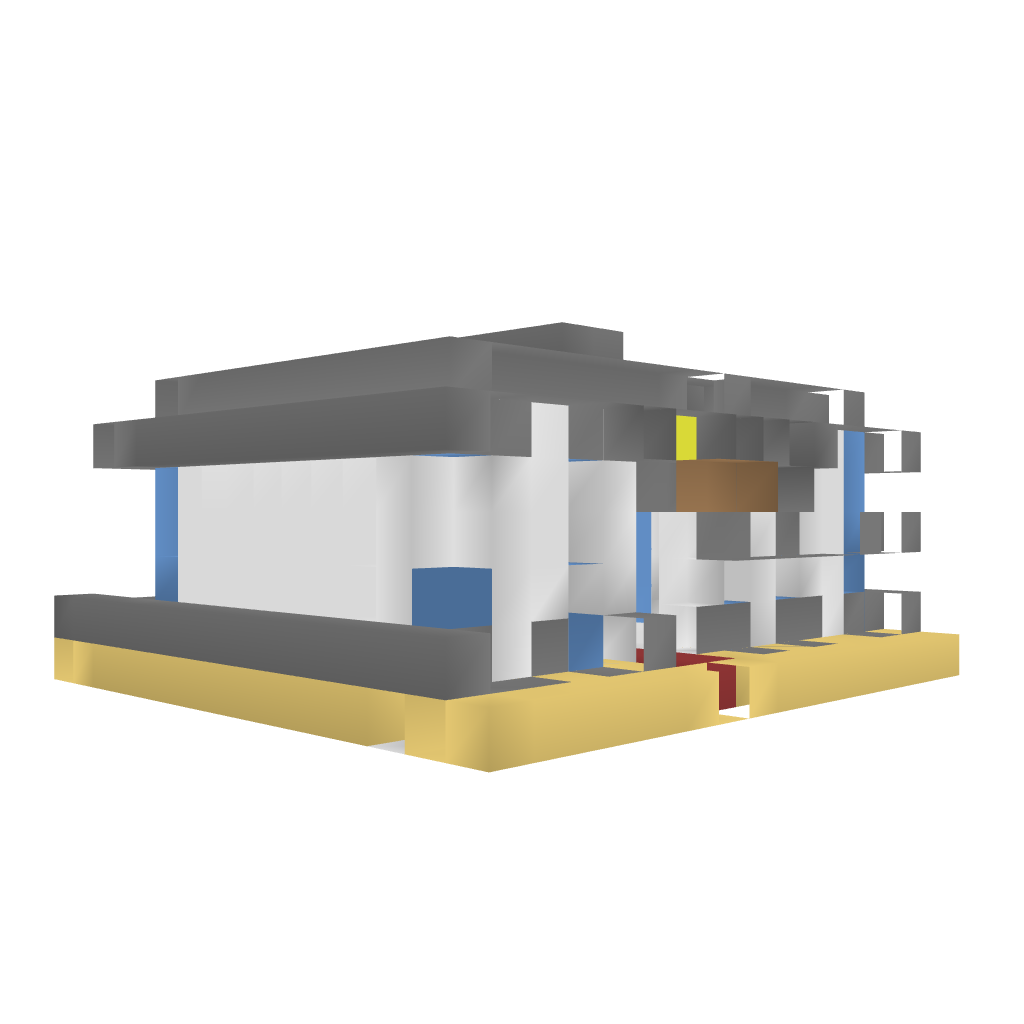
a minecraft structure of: Small Library bad low quality